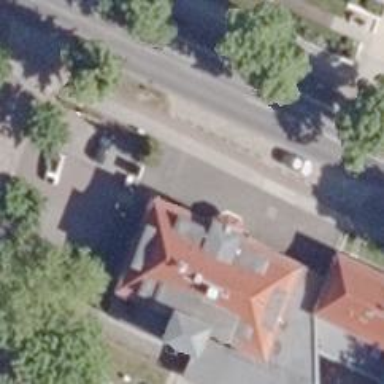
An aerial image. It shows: Normal parking space.